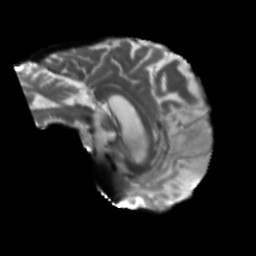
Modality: T2w
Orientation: sagittal
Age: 52
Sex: male
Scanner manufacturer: siemens
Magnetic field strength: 3 T
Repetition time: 5.25 s
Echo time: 0.08 s